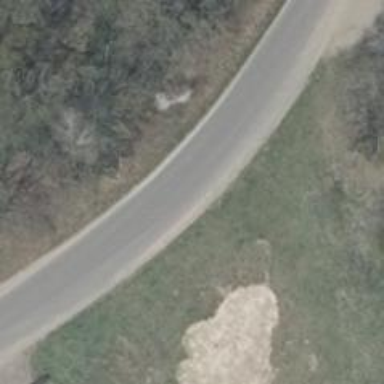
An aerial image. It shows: Unclassified road with asphalt surface.